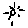
Label: sun